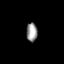
Tissue: lung
Cell type: Endothelial cells
Senescence score: 0.5763
Nuclear area (px): 204
Mean DAPI intensity: 149.662